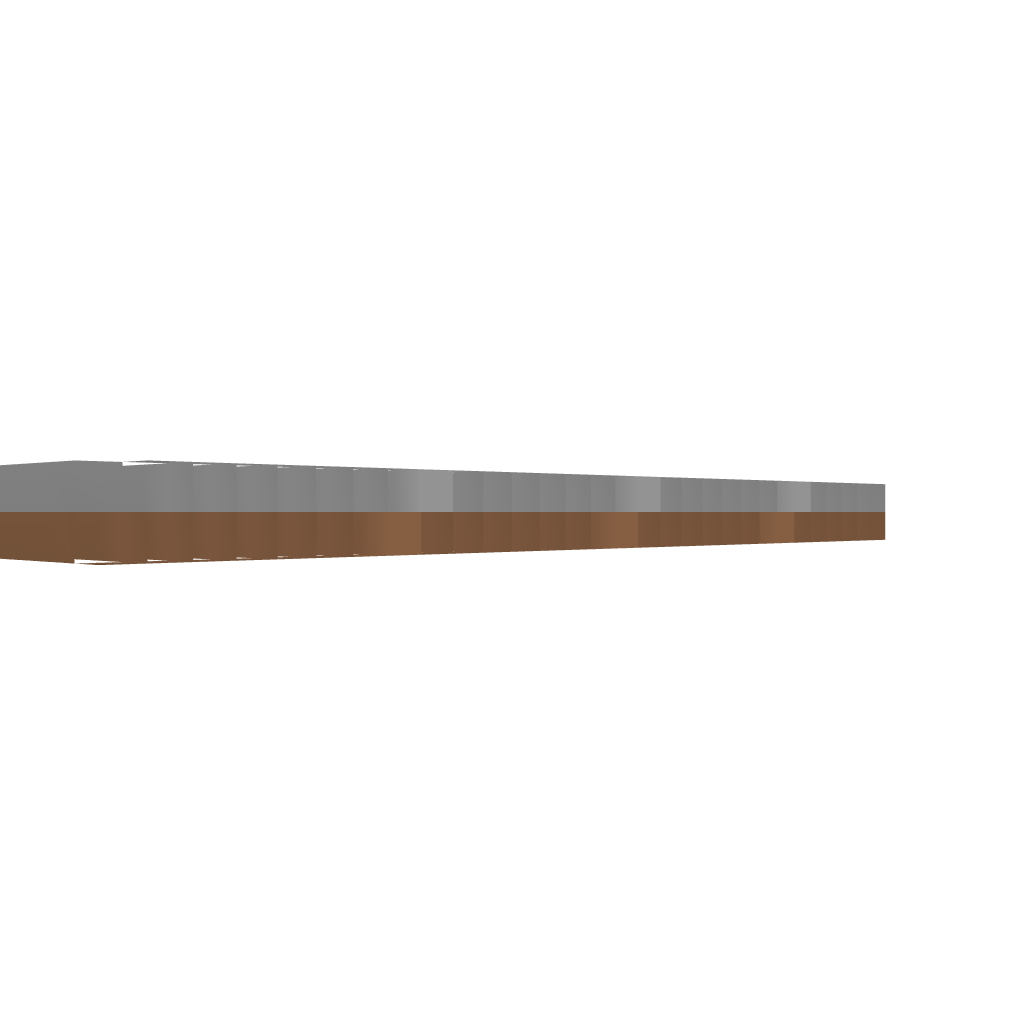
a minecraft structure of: Big House